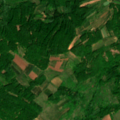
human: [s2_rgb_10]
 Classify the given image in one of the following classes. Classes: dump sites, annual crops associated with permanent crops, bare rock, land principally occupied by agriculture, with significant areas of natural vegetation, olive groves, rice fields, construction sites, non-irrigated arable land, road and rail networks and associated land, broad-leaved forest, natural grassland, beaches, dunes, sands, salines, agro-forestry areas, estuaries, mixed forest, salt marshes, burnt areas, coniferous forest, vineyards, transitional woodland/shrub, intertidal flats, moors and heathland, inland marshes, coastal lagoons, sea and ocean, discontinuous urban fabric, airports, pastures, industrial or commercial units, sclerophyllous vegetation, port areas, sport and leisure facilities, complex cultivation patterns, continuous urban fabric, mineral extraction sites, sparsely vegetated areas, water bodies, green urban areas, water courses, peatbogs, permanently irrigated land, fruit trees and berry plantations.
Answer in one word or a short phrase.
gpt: non-irrigated arable land, broad-leaved forest, transitional woodland/shrub